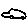
Label: car